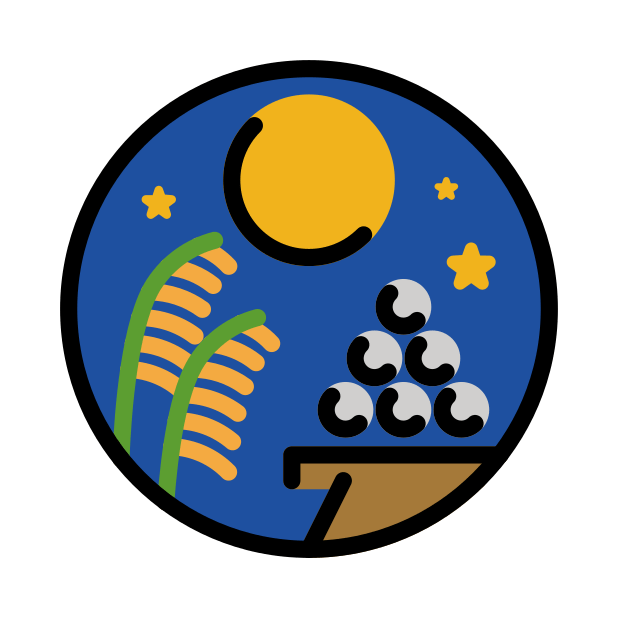
moon viewing ceremony